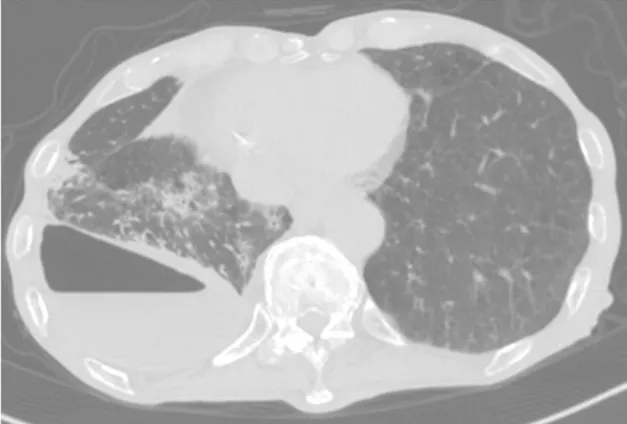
CT scan showing pneumothorax and centrilobular nodular shadows with ipsilateral increasing pleural effusion.
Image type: radiology (ct)